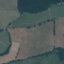
Land use / land cover: Pasture